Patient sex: M
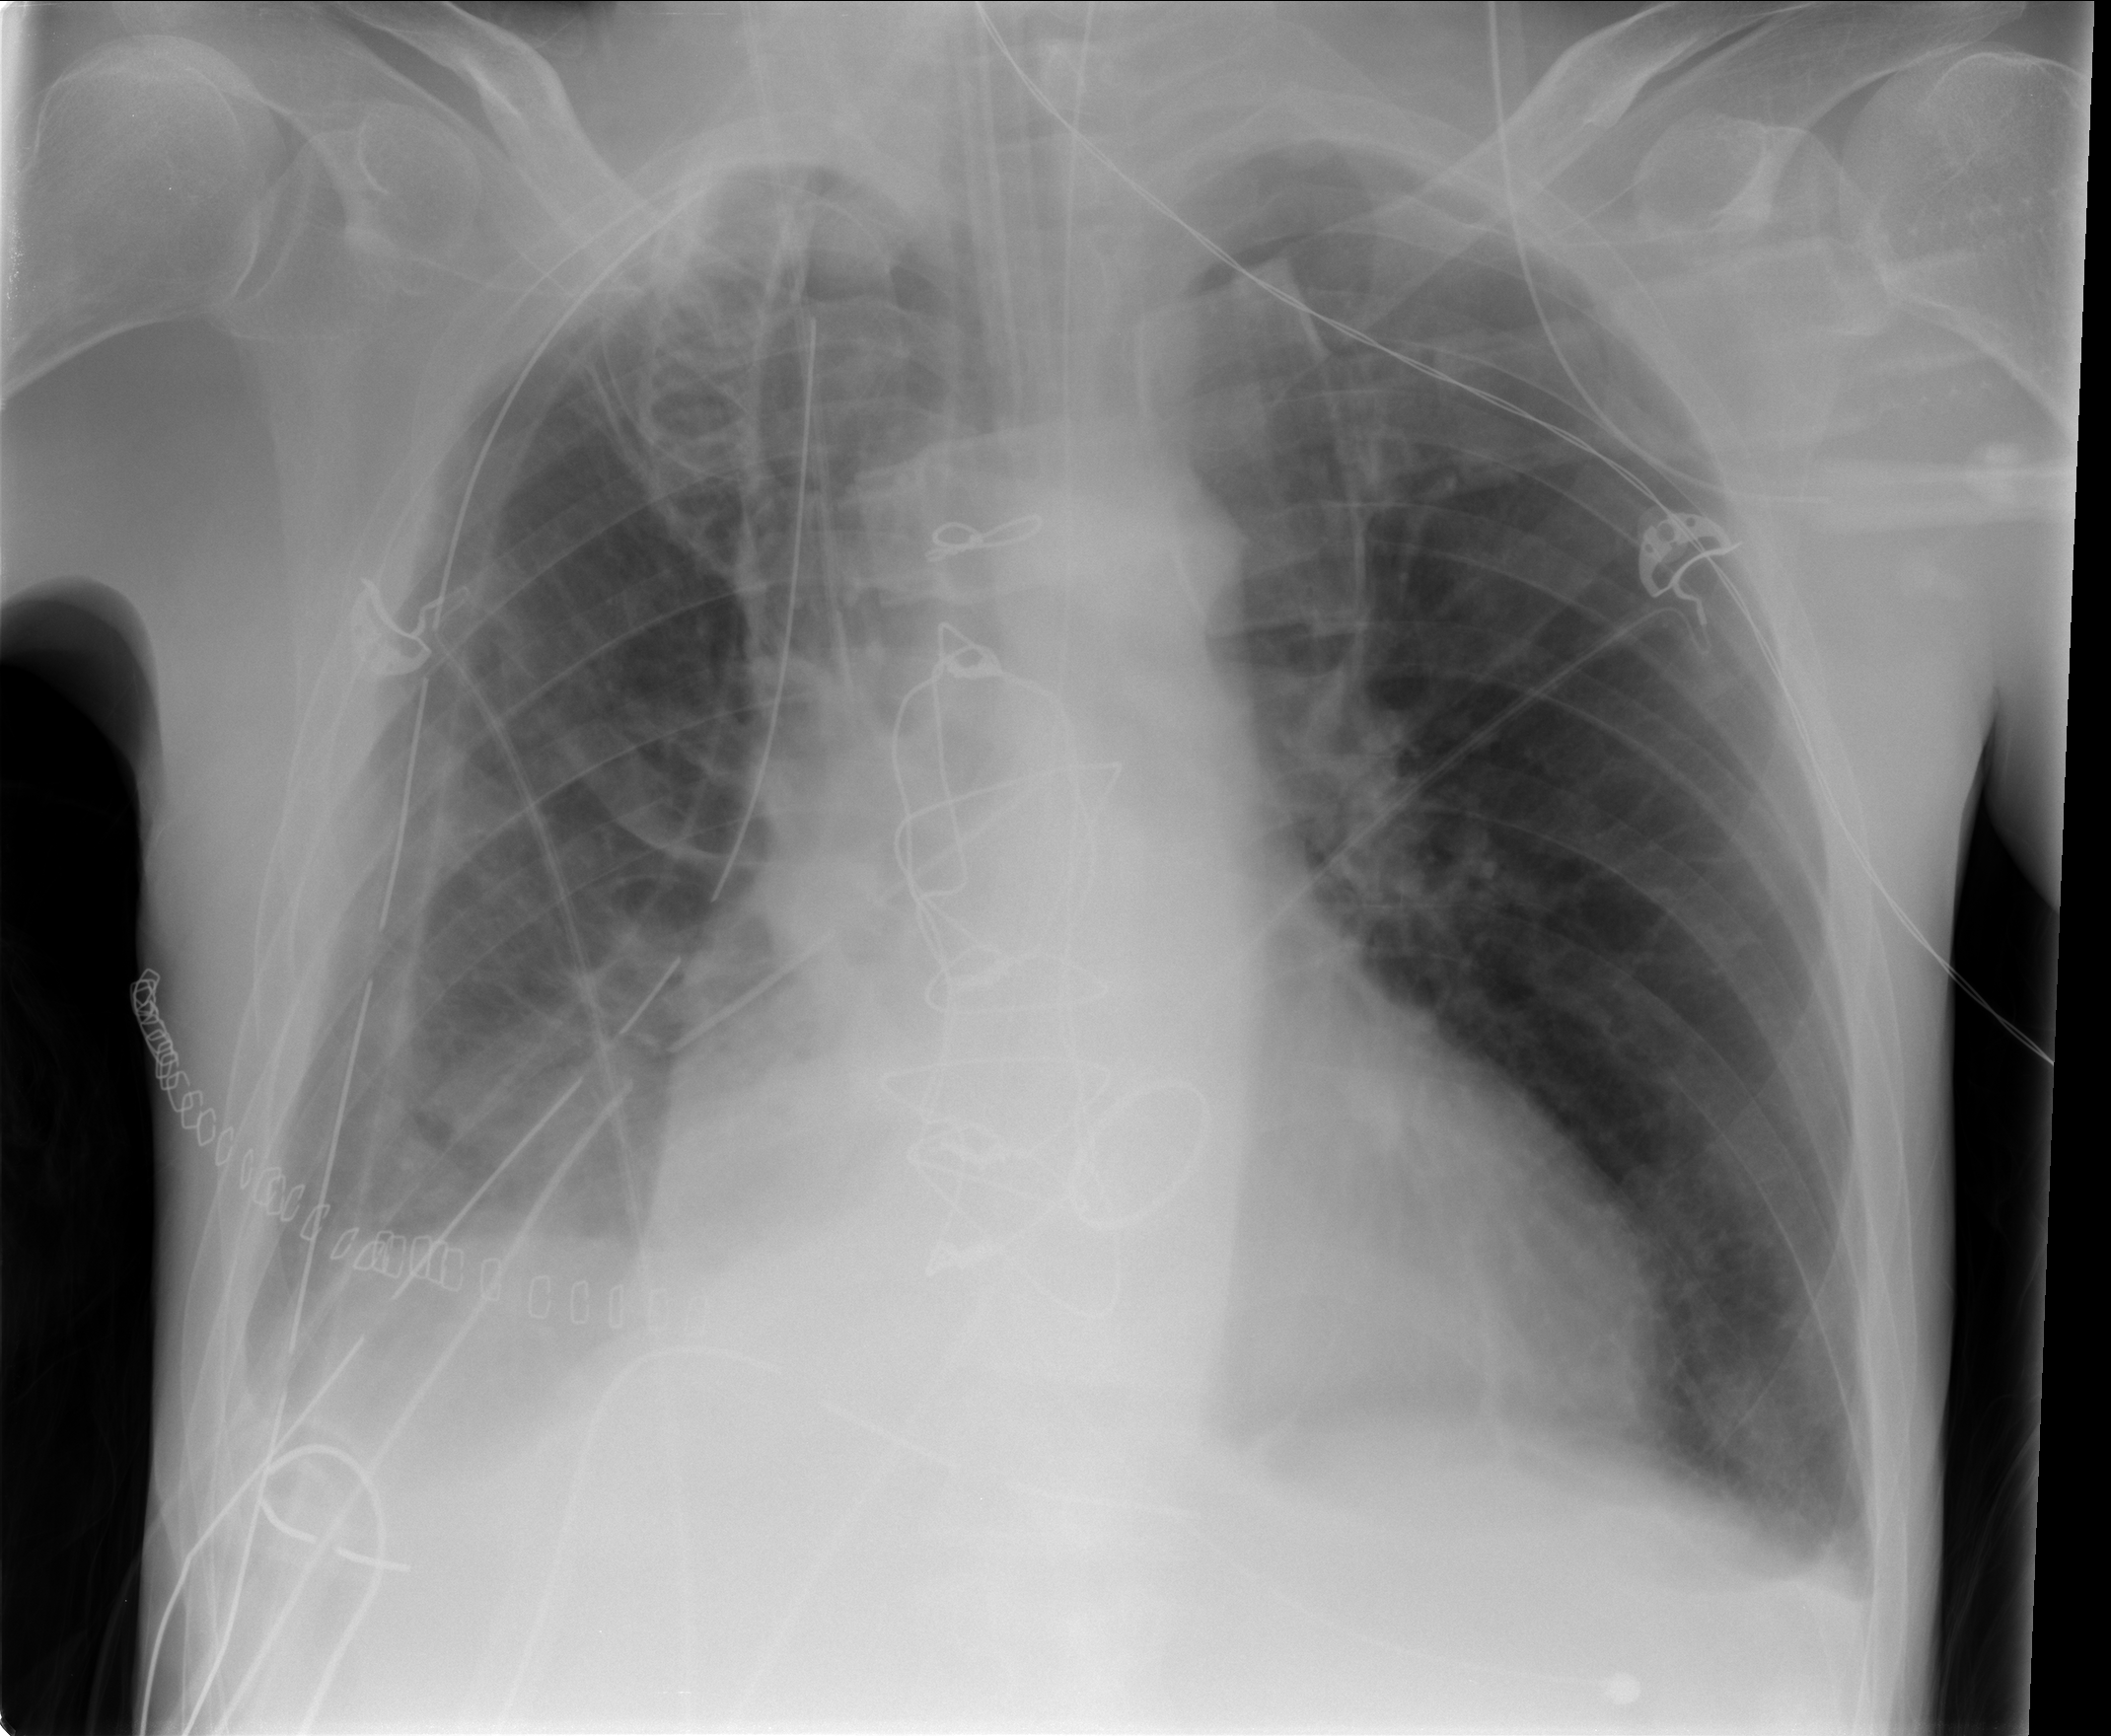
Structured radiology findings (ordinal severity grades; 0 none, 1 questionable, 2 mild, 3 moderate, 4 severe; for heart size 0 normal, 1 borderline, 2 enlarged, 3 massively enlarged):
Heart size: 2
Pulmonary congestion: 1
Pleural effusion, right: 2
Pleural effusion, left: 1
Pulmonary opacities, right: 0
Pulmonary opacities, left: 0
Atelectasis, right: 2
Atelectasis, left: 1